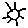
Label: sun